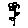
Label: flower